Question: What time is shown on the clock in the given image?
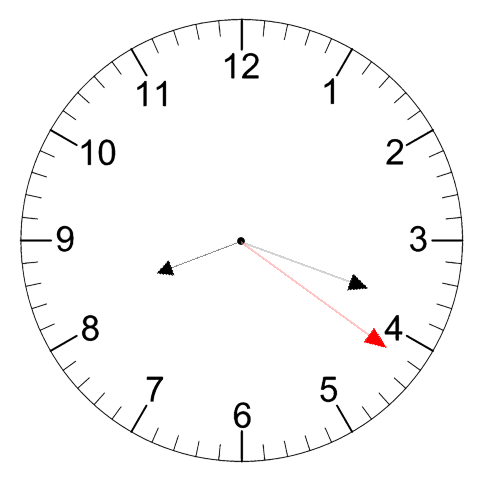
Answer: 08:18:21